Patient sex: M
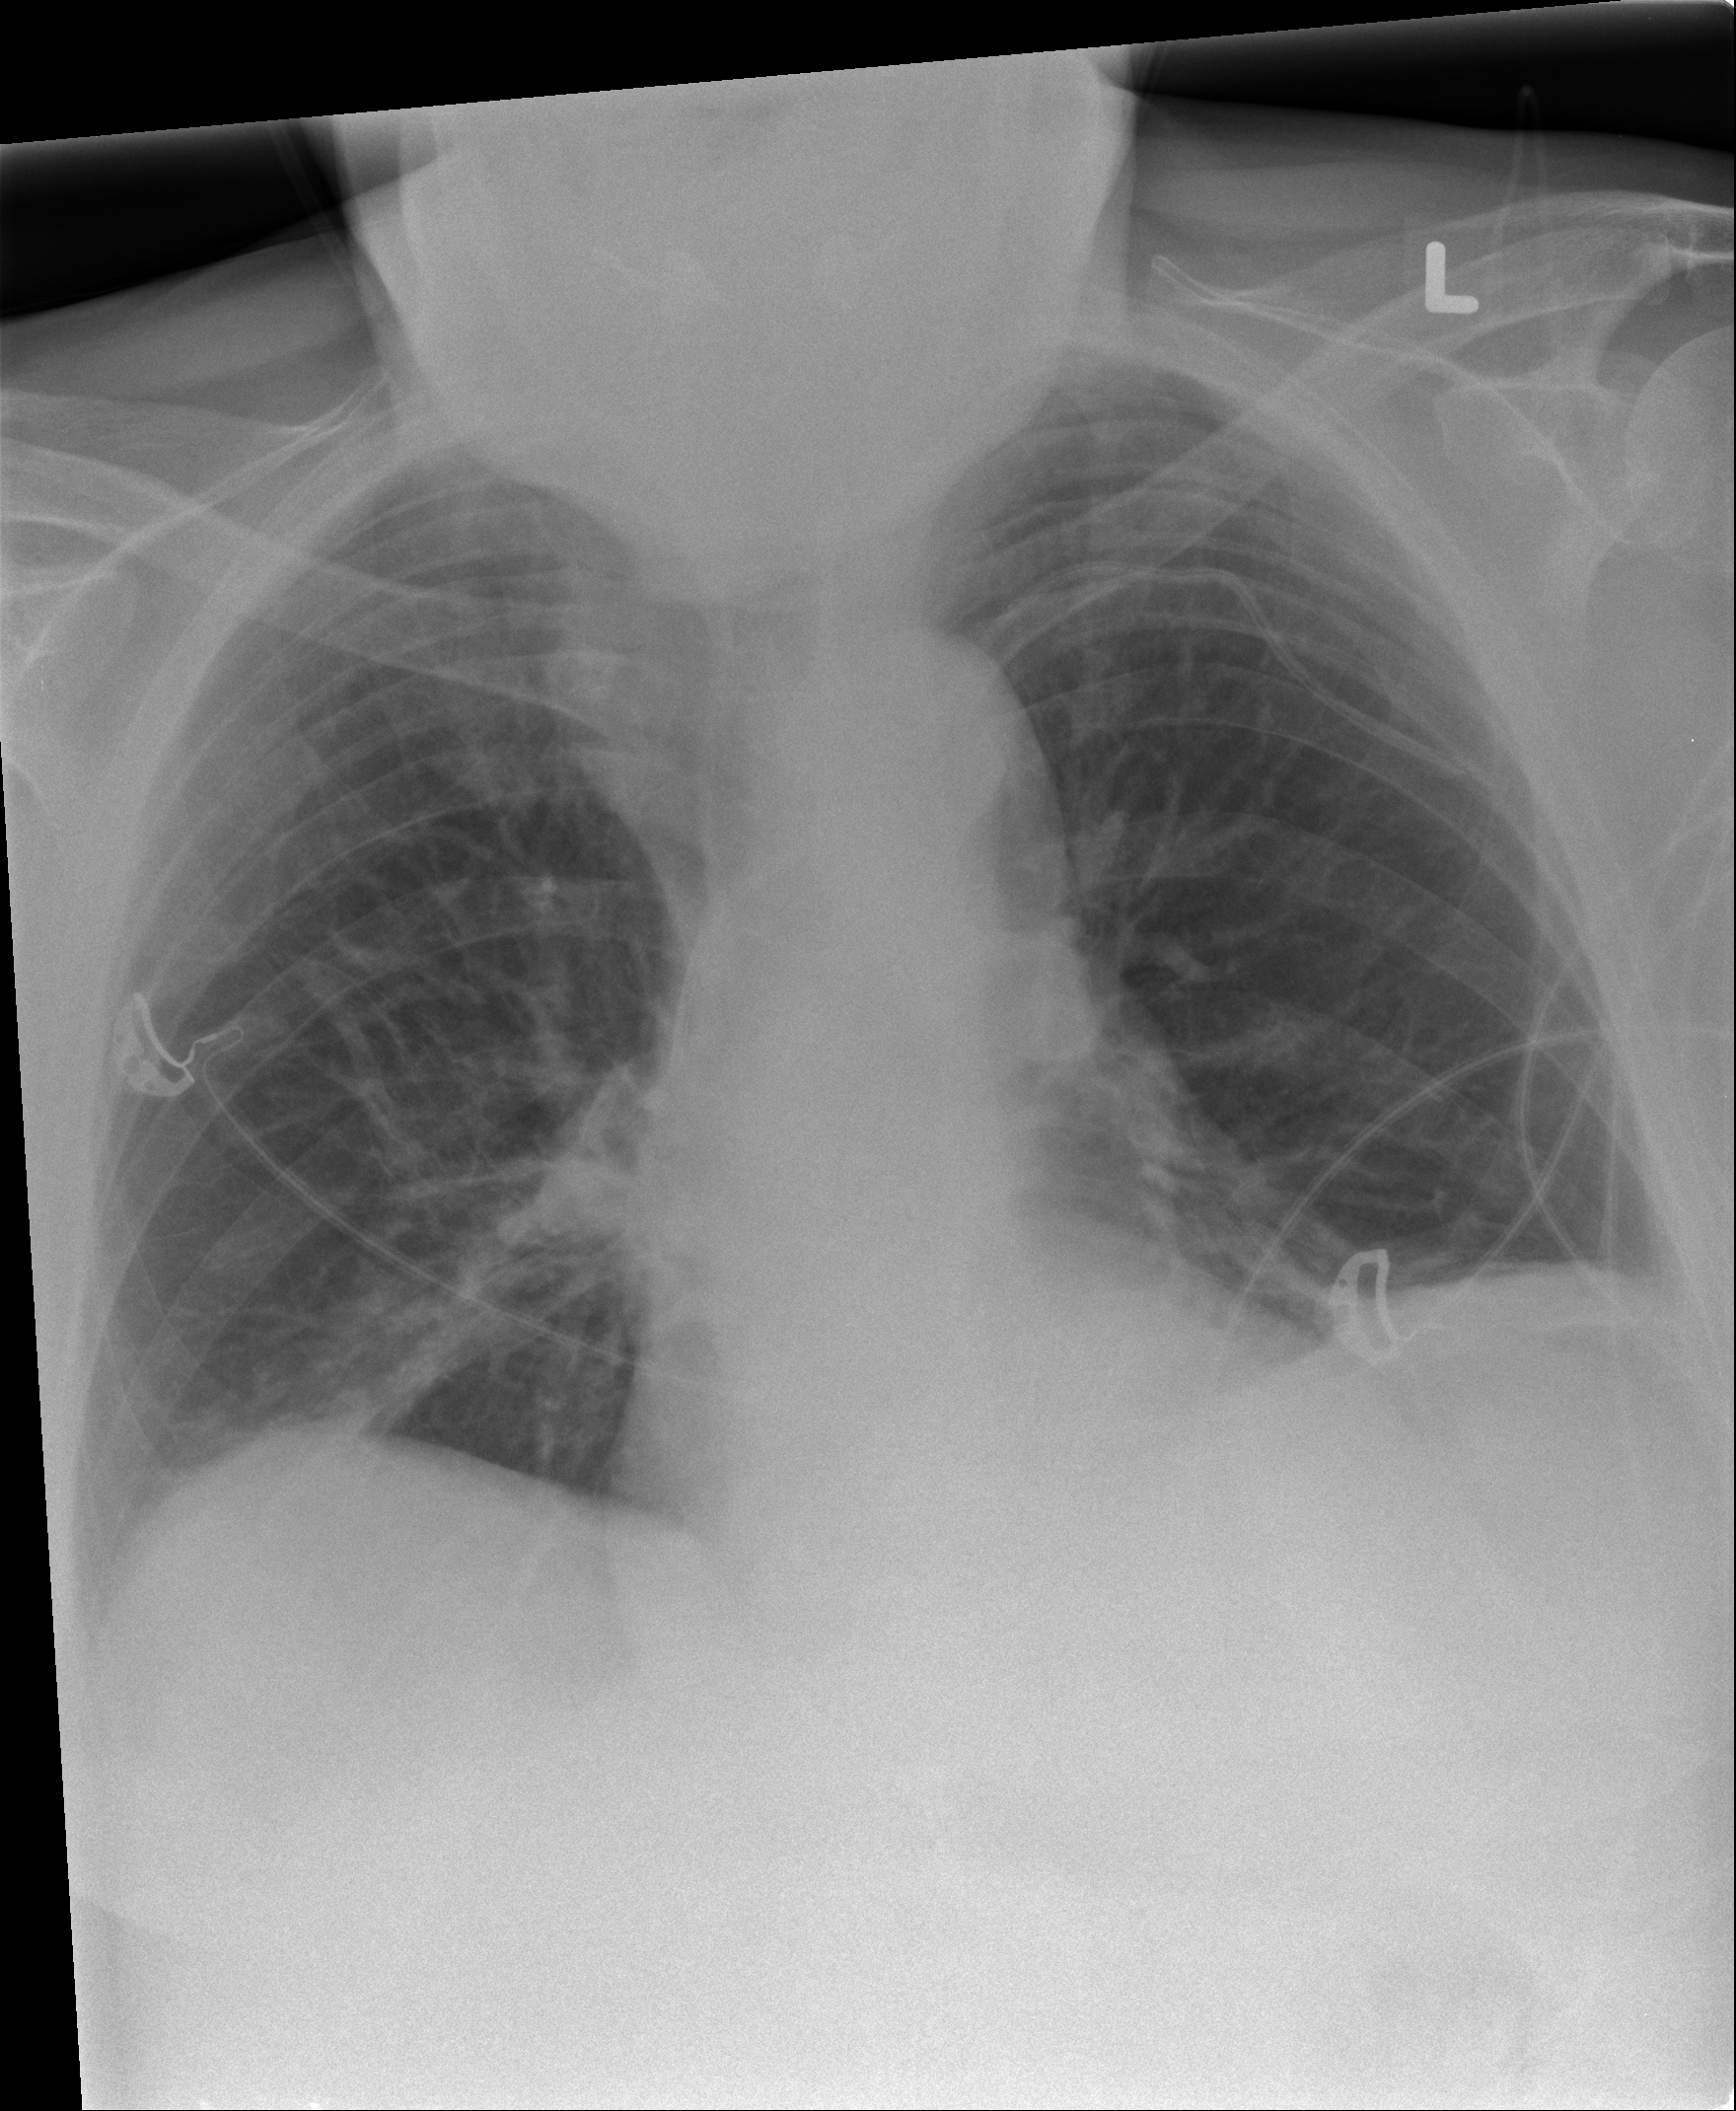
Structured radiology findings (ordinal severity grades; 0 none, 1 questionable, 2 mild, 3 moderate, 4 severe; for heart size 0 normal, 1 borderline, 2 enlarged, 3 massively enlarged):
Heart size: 0
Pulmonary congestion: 0
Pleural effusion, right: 0
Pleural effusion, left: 0
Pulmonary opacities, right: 0
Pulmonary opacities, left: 0
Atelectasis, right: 2
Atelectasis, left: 3